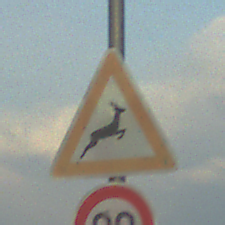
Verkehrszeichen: WildwechselLinks
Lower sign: Geschwindigkeit80
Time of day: SunriseSunset
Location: Outdoor (Nature)
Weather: PartlyCloudy
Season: NotSpecified
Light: Natural